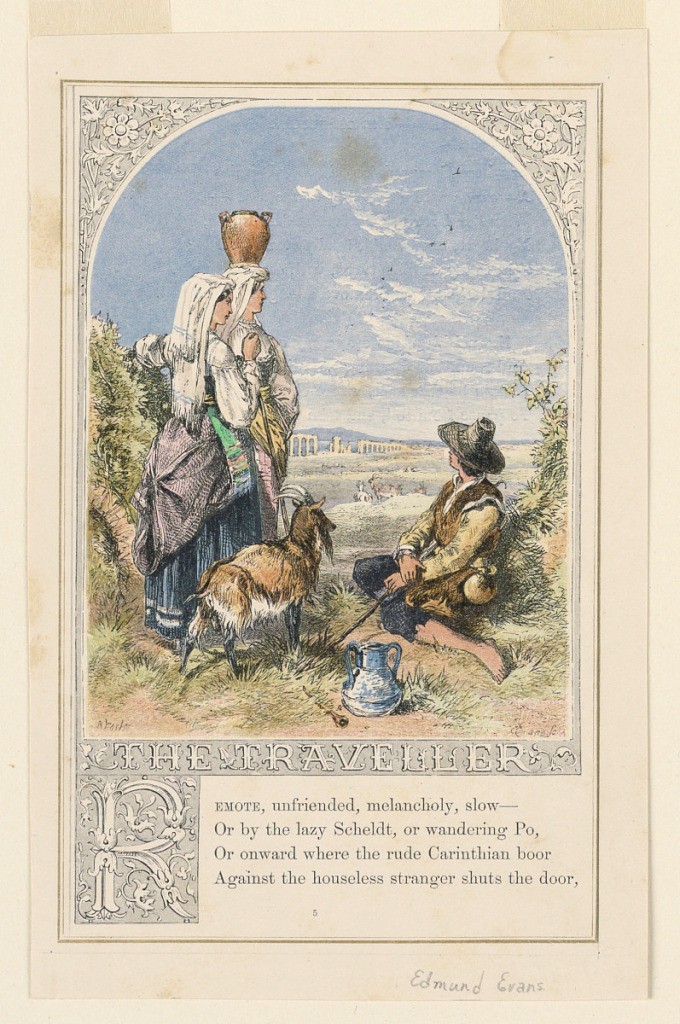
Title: The Poems of Oliver Goldsmith (title page)
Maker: Birket Foster, English, 1825–1899
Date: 1859
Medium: wood engraving
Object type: Print
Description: Vertical rectangle. Two women, one with a jar on her head, a goatherd and a goat look across a plain where ruins of an aqueduct are seen.